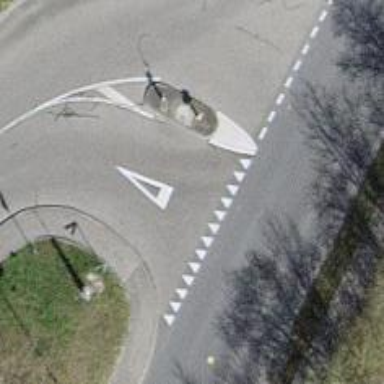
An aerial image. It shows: Road with "give way" sign.